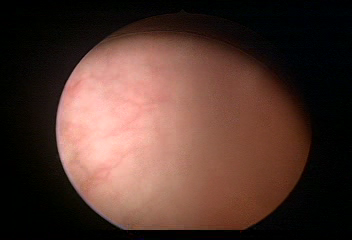
Modality: WLC
Class: Normal mucosa
Bladder cancer association: No